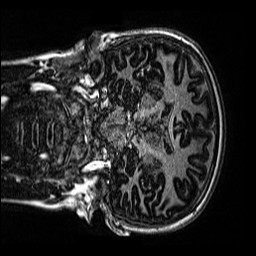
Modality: MP2RAGE
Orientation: coronal
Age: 12
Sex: female
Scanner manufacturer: siemens
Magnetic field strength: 3 T
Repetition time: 4 s
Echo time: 0.00299 s